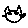
Label: cat